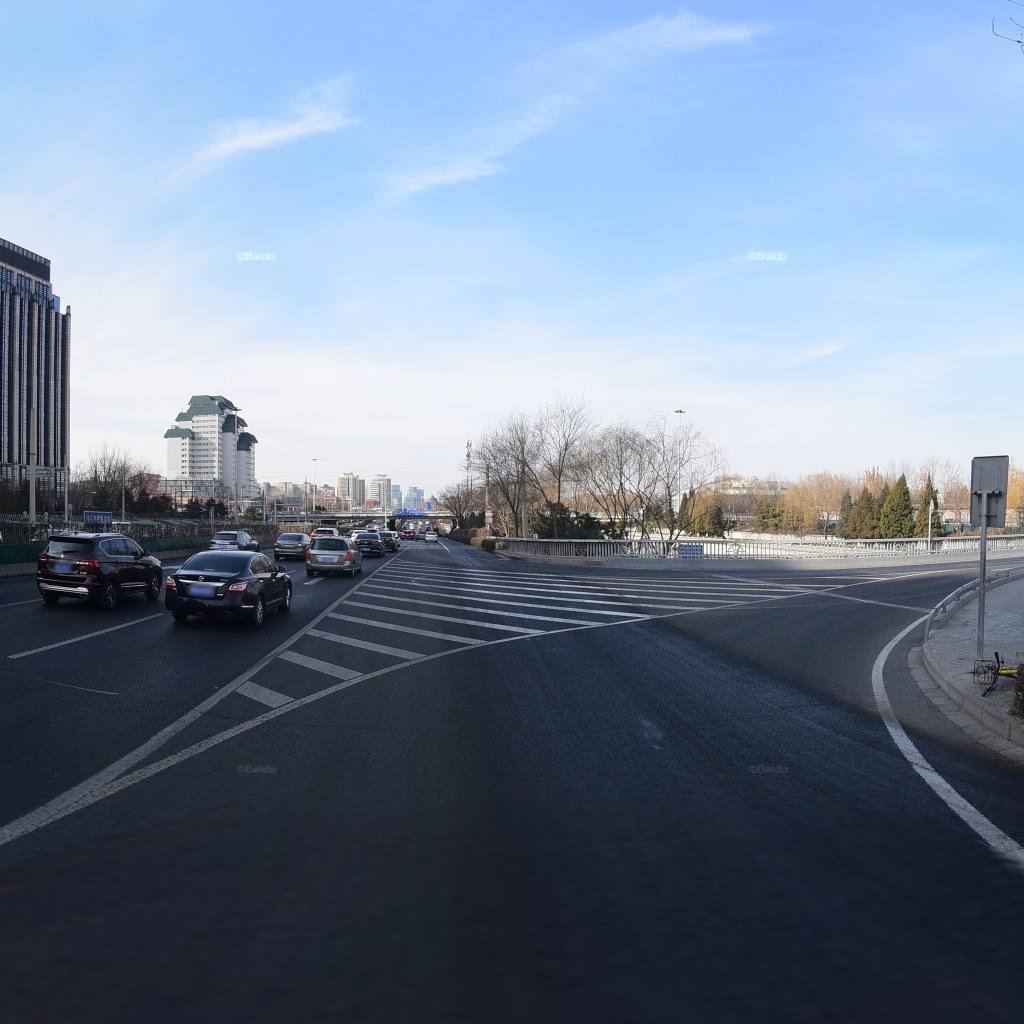
Region: Dongcheng
Road damage annotations: transverse crack, transverse patch, longitudinal crack